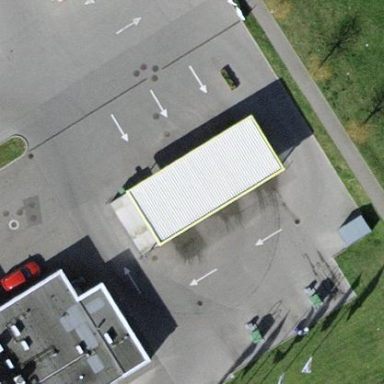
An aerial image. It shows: Car wash facility.